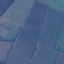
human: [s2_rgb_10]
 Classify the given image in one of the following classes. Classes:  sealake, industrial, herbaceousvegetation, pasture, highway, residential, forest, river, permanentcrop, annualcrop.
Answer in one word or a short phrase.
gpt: Pasture